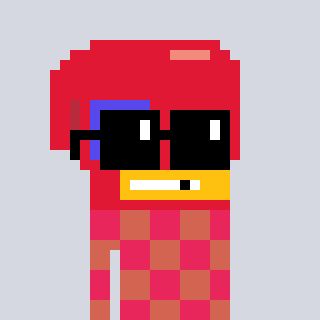
a pixel art character with square black sunglasses, a boxing glove-shaped head and a peachy-colored body on a cool background